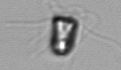
Label: Pyramimonas_morphotype1